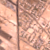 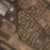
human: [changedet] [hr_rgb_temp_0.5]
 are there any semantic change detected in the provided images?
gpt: The initial road has been removed and some new roads appear.